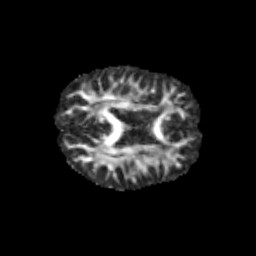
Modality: FA
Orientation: axial
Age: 11
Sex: male
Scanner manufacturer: siemens
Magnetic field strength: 3 T
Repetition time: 3.8 s
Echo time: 0.07 s